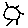
Label: sun